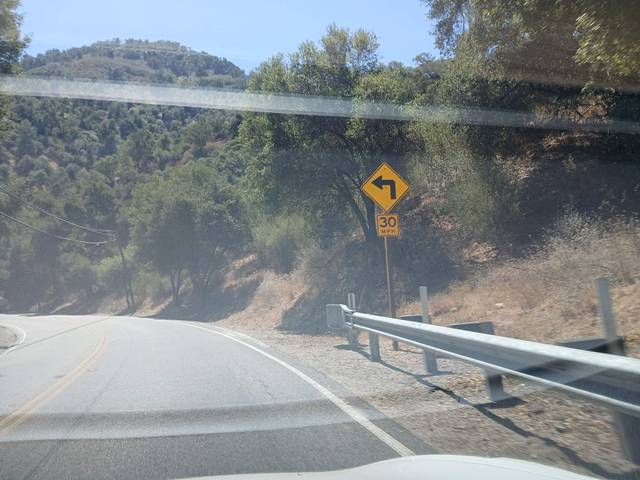
Region: United States
Coordinates: 34.431, -119.124